Question: I think i am going to go nuts if i will continue searching for a solution because it's nowhere to be found.
Xcode sometimes seems to be having a mind of its own... When I am creating a project:

As you can see it greets me with "velvetWeaver" default for my company identifier. I am beating my head against the wall for about three hours now trying to figure out how to change this default...
If anybody knows where this is coming from I will be very grateful.
NOTE: my address Book card has a completely different company name.
---
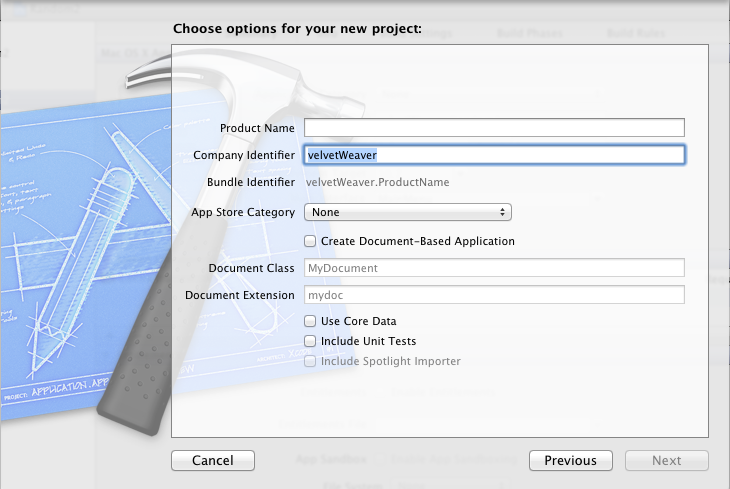
Answer: I think i just experienced stupidity seizure...
Answer to my question:
> Where Xcode picks up company identifier?
Somehow this obvious conclusion completely eluded me for past three hours.